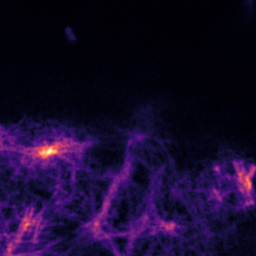
Label: Super-resolution F-actin image